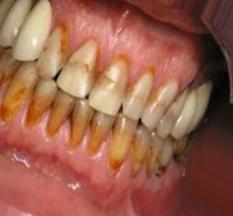
Condition: Tooth Discoloration